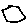
Label: hexagon